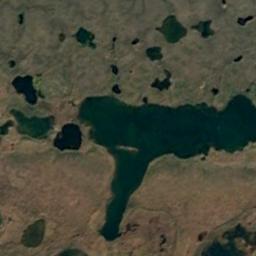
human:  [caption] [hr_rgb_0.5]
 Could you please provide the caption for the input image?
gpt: There is a large area of ​​dense brown bare land in a lake in a wetland .

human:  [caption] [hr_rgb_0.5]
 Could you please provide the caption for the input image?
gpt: The wetland consists of bare land and water .

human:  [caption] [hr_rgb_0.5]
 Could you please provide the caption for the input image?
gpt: There are many different shapes of water around the wetlands .

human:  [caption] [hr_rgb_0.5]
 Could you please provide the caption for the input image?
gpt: Except for the waters, this wetland is covered by vegetation .

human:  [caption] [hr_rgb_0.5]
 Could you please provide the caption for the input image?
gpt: There are much bare land and many water areas on the wetland .